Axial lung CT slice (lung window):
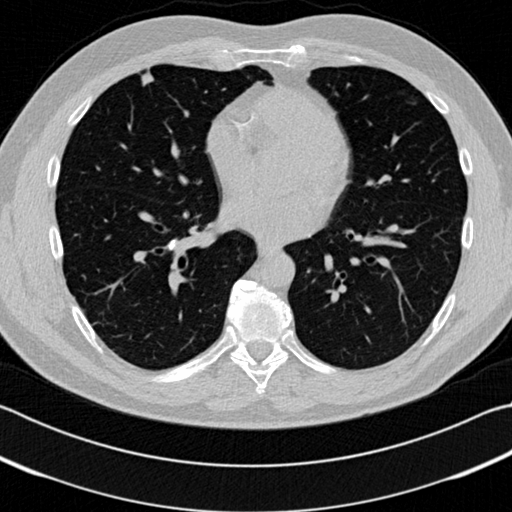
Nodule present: yes
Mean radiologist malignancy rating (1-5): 4